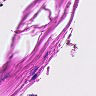
Metastatic tissue present: no